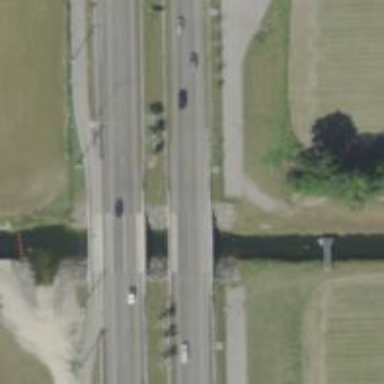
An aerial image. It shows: Trunk highway bridge with separate sidewalks.